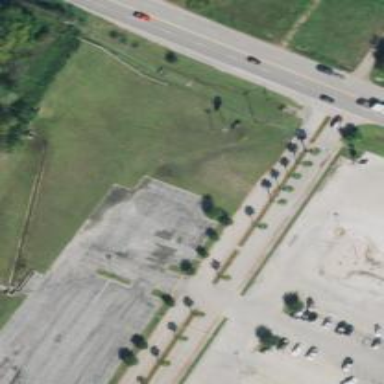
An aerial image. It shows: Parking area with surface.